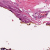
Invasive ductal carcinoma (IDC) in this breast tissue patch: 0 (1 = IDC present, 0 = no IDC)